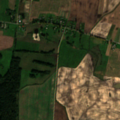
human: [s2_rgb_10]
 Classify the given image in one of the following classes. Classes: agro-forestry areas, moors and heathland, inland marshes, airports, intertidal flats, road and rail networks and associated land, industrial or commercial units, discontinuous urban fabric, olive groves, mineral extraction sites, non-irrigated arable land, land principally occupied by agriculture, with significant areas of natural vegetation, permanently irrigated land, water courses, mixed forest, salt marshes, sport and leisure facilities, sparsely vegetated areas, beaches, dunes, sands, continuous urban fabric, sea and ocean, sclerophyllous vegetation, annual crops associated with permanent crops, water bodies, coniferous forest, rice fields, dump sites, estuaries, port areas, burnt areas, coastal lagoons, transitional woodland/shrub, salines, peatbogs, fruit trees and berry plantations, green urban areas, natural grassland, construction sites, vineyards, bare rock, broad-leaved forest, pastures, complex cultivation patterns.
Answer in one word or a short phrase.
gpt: non-irrigated arable land, pastures, complex cultivation patterns, broad-leaved forest